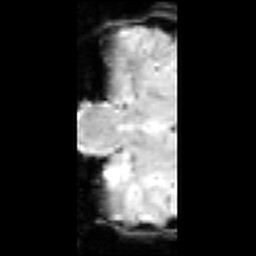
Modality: inplaneT2
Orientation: coronal
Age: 18
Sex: male